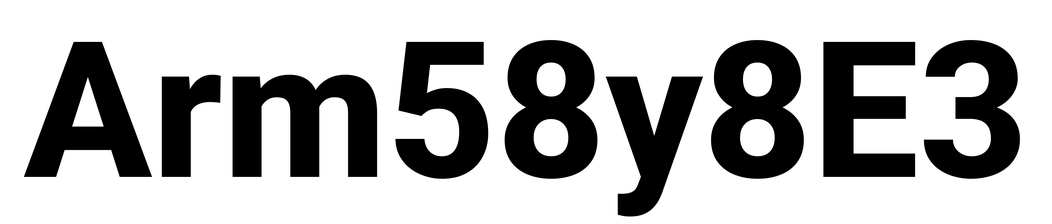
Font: Roboto_ExtraBold